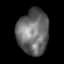
Tissue: lung
Cell type: Epithelial cells
Senescence score: 0.2121
Nuclear area (px): 1377
Mean DAPI intensity: 105.871